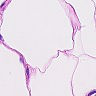
Metastatic tissue present: no